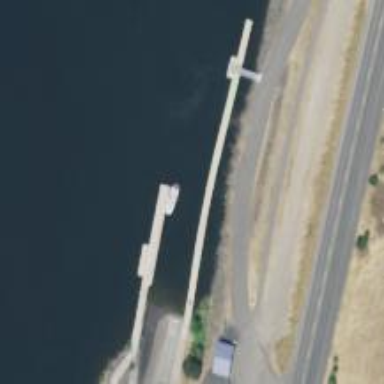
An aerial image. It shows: Dock located along the waterway.